Aerial crown-view tile of a tropical tree (Barro Colorado Island, Panama), acquired 20250217:
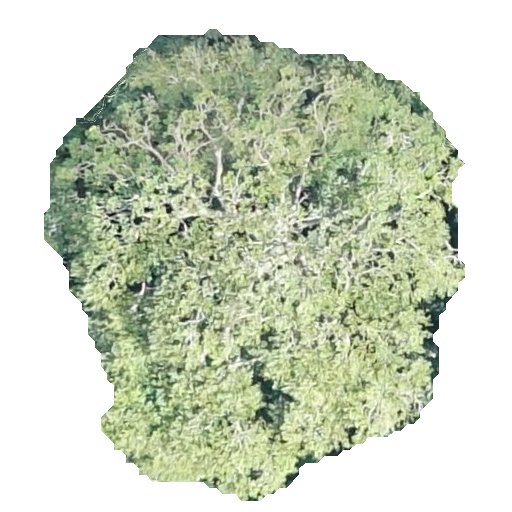
Species: Jacaranda copaia
GBIF accepted scientific name: Jacaranda copaia
Crown area: 215.675 m²